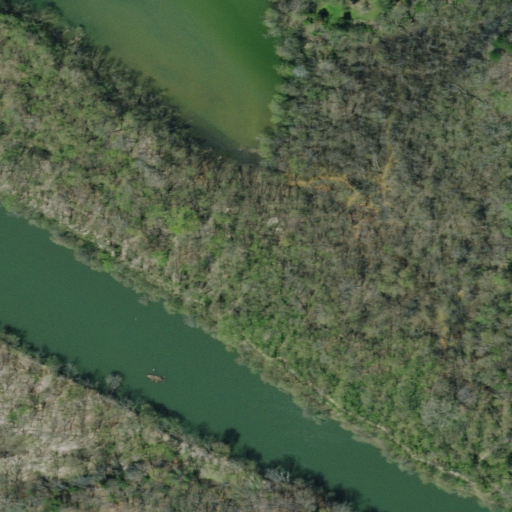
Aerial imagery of bar in Tennessee named Allens Shoals containing woody wetlands, deciduous forest, open water, grassland, pasture, and evergreen forest